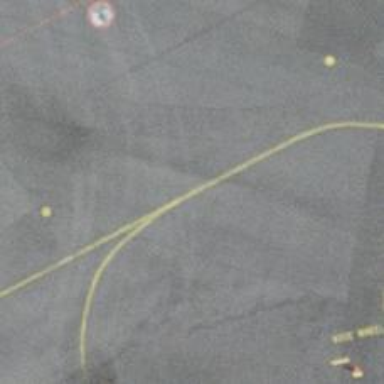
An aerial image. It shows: View of taxiway at the airport.